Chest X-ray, PA view. Patient: 21 years old, sex M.
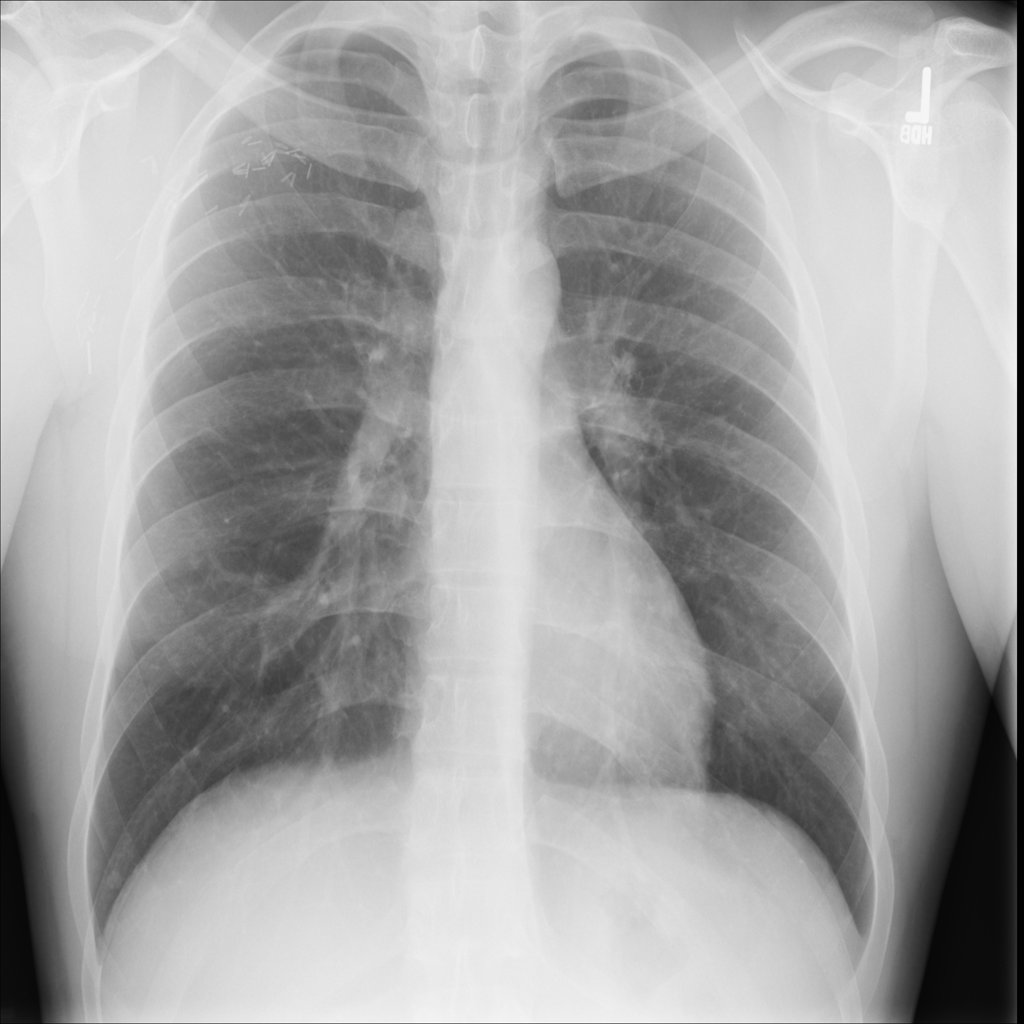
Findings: No Finding